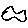
Label: cloud